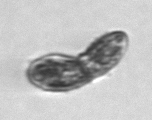
Label: Karenia